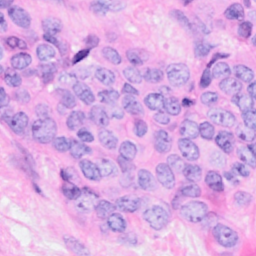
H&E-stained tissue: Breast